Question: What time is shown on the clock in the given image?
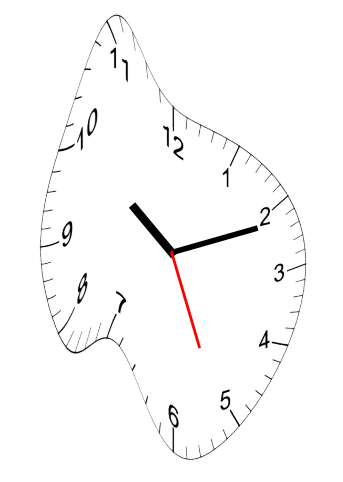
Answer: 10:11:26